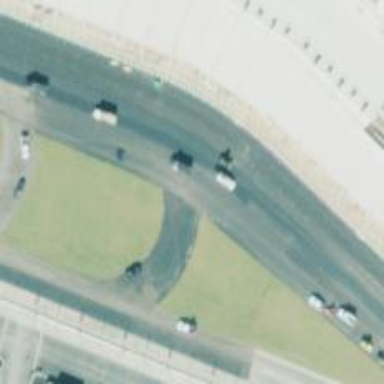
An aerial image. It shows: Asphalt raceway designed for motor sports.